Fundus camera: zeiss
Shooting center: fovea
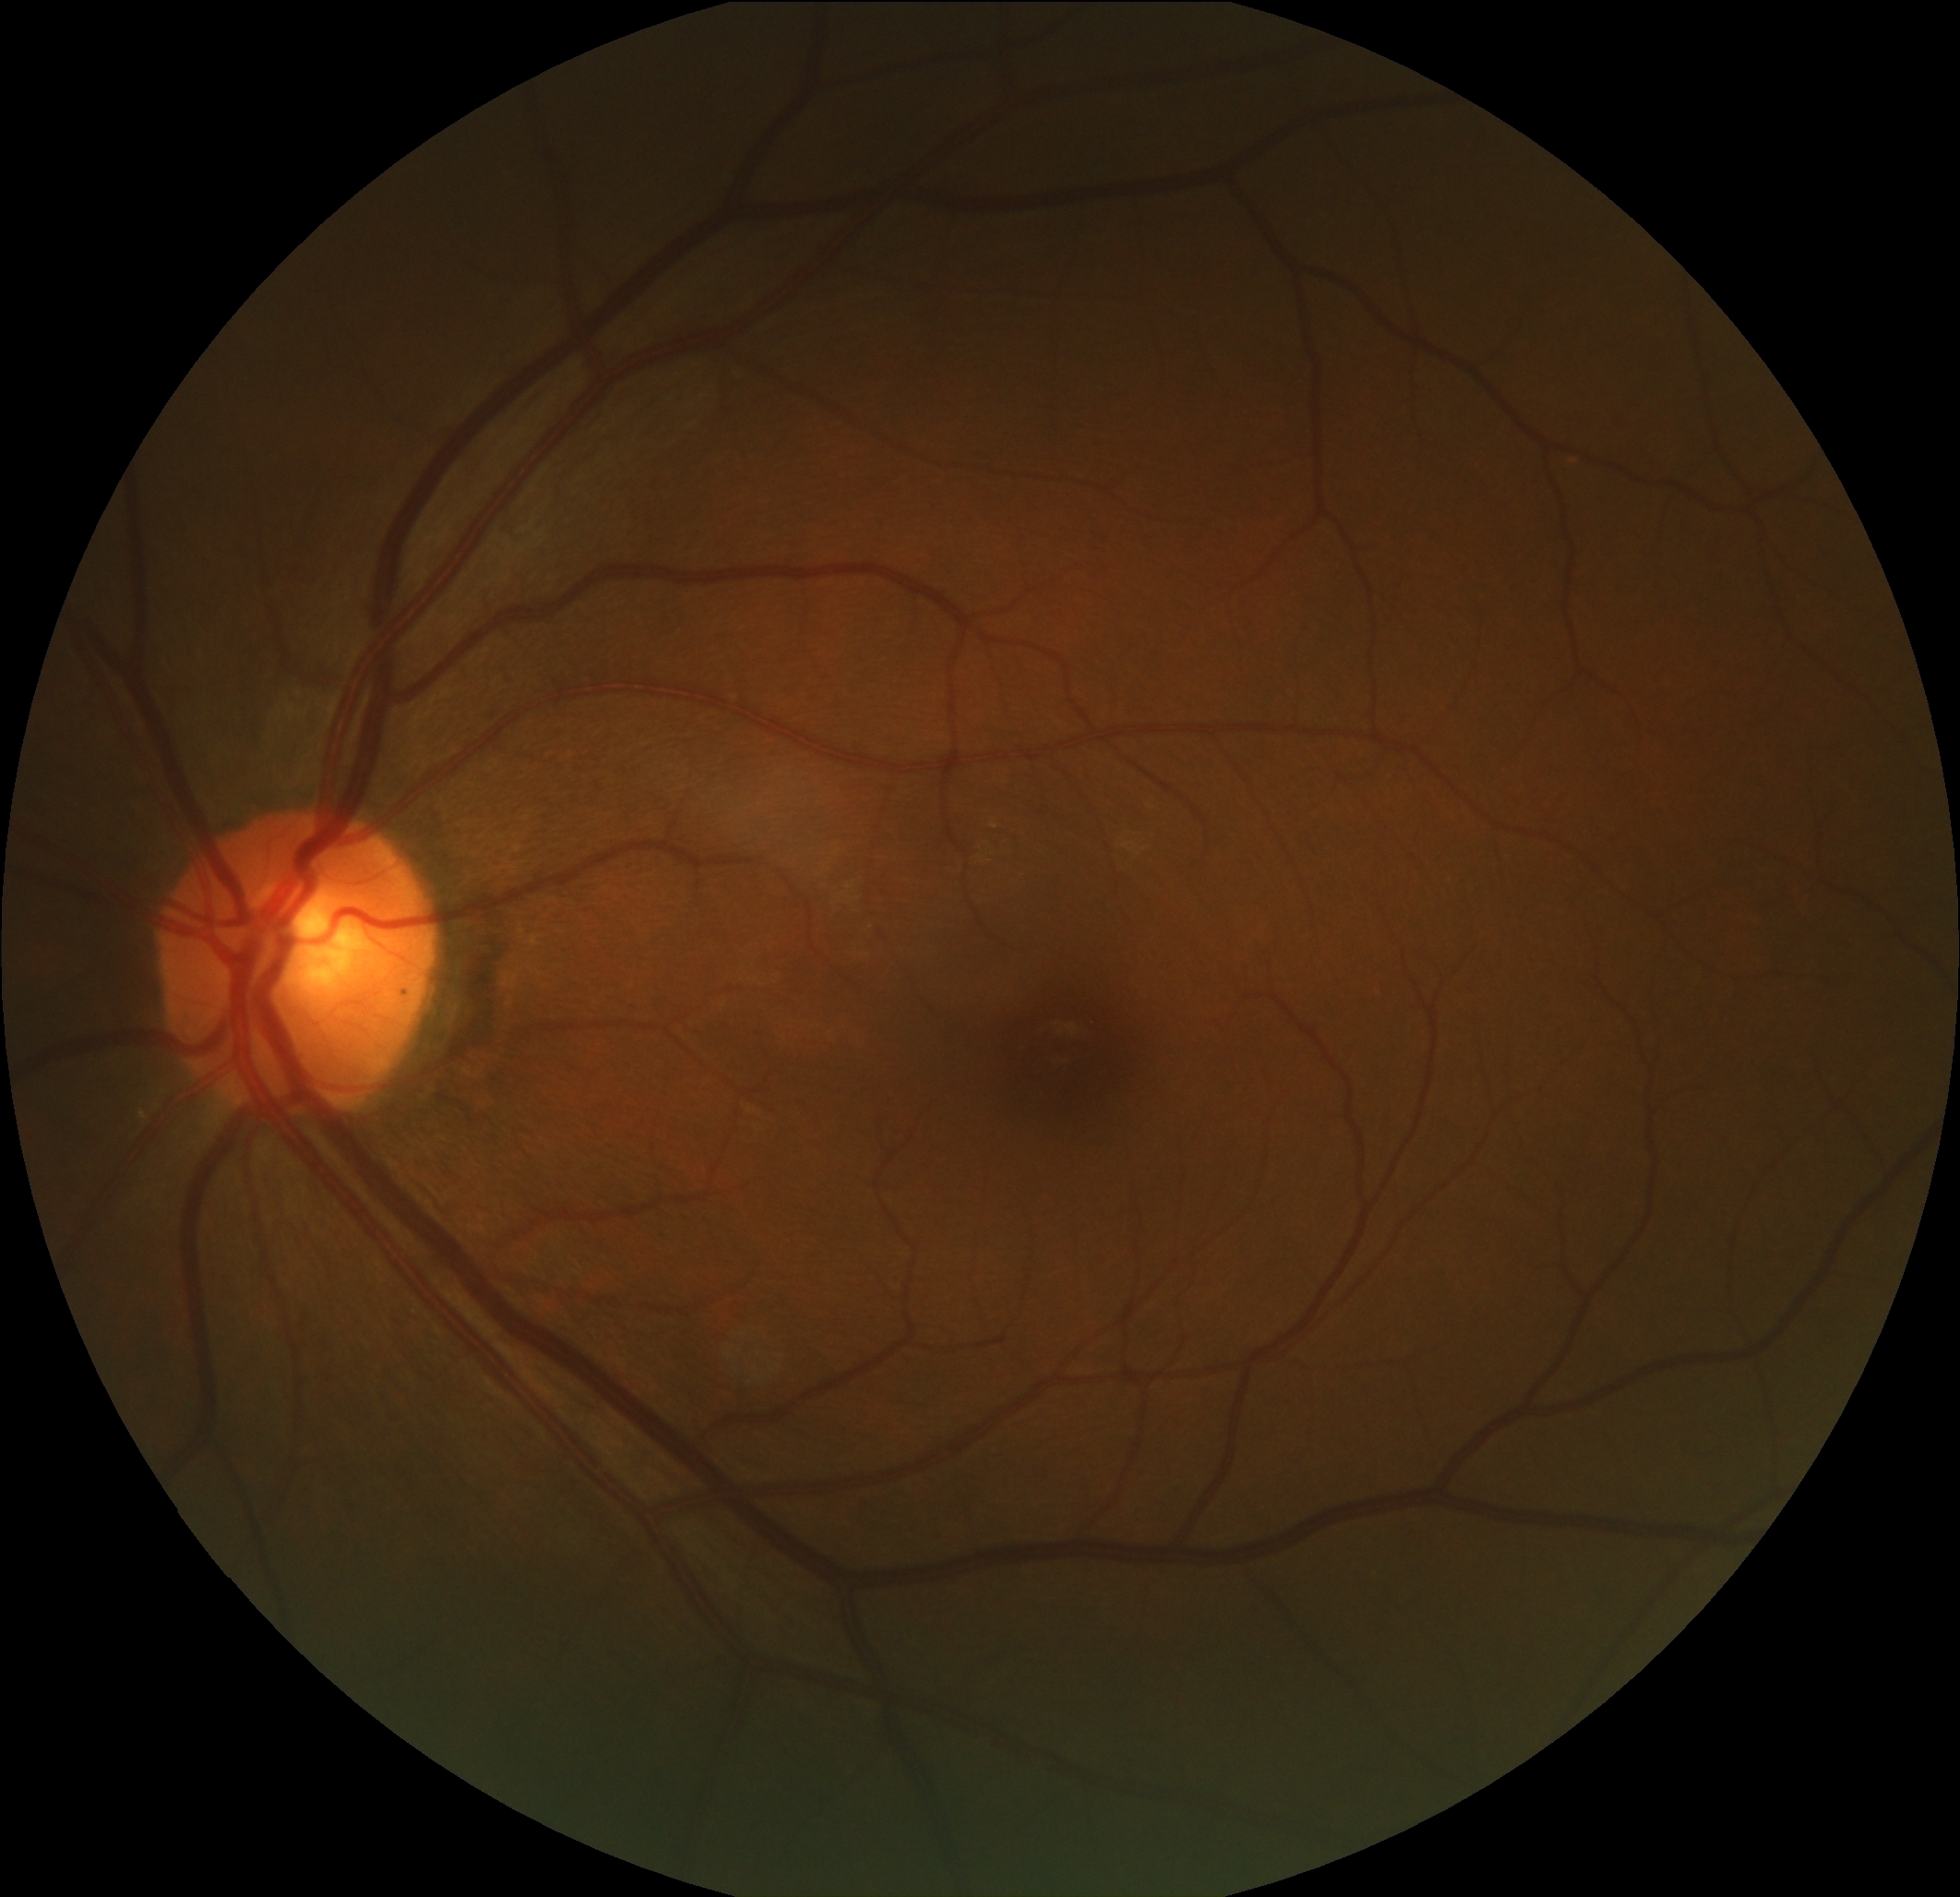
Pathologic myopia: no
Patchy retinal atrophy: present
Retinal detachment: absent